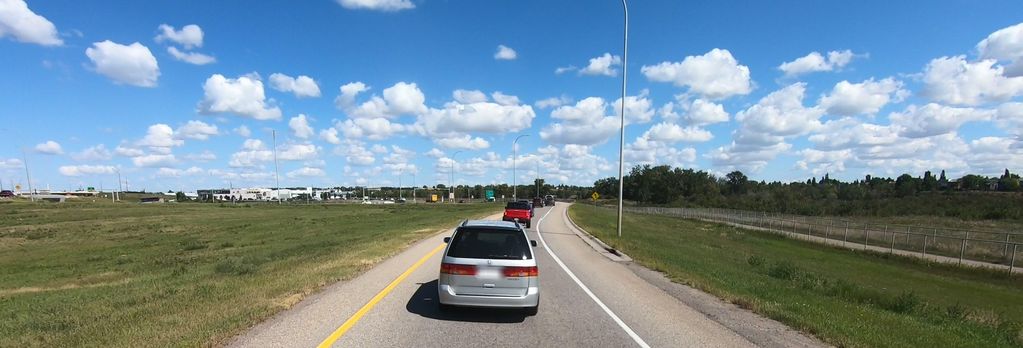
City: calgary